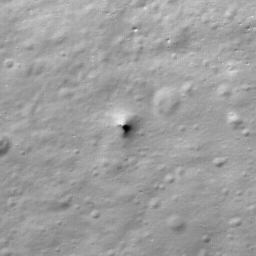
Pit: Stevinus 17
Host crater: Stevinus
Host type: impact_melt
Lunar coordinates: latitude -32.369, longitude 53.612